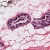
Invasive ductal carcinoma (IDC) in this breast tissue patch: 0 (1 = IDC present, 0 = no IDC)